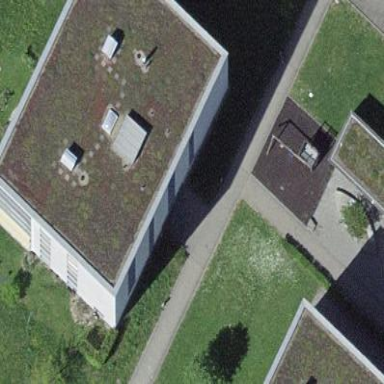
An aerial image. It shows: Flat-roofed apartment building.